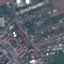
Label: Residential